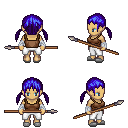
a pixel art fantasy rpg character, female body template, human, tanned skin, brown pirate shirt, white pants, blue twin-tailed hairstyle, white cloth bandages, white slippers, spear, four views (front, back, left, right), 2x2 character sprite sheet, small pixel art, hard edges, no anti-aliasing